Interaction volume radius: 5 \u00c5
Interaction volume height: 10 \u00c5
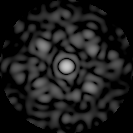
Disorder parameter: 0.746